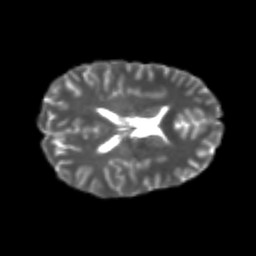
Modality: T2w
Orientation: axial
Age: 22
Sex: female
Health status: healthy
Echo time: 0.074 s